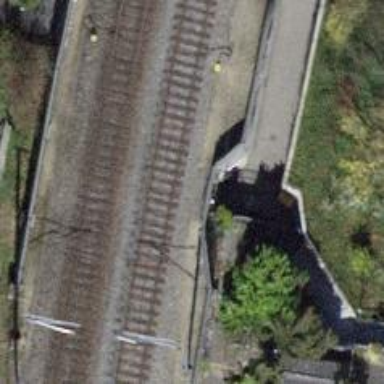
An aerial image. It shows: Paved path leading through tunnel.